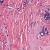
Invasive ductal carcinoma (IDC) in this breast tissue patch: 1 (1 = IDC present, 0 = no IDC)